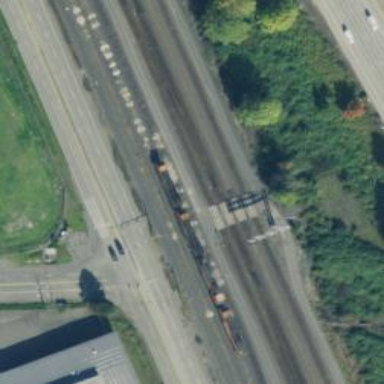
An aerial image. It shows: Railway level crossing.